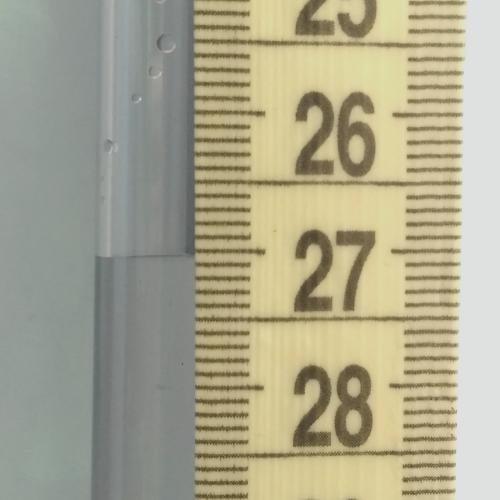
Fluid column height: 27.0 cm